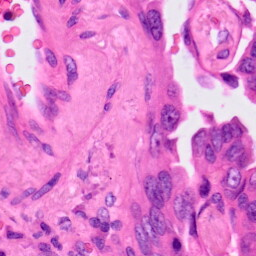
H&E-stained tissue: Lung